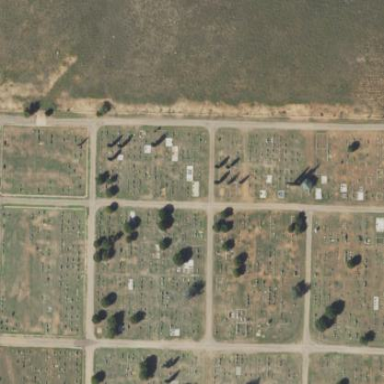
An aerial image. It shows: Cemetery.